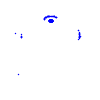
Particle: electron